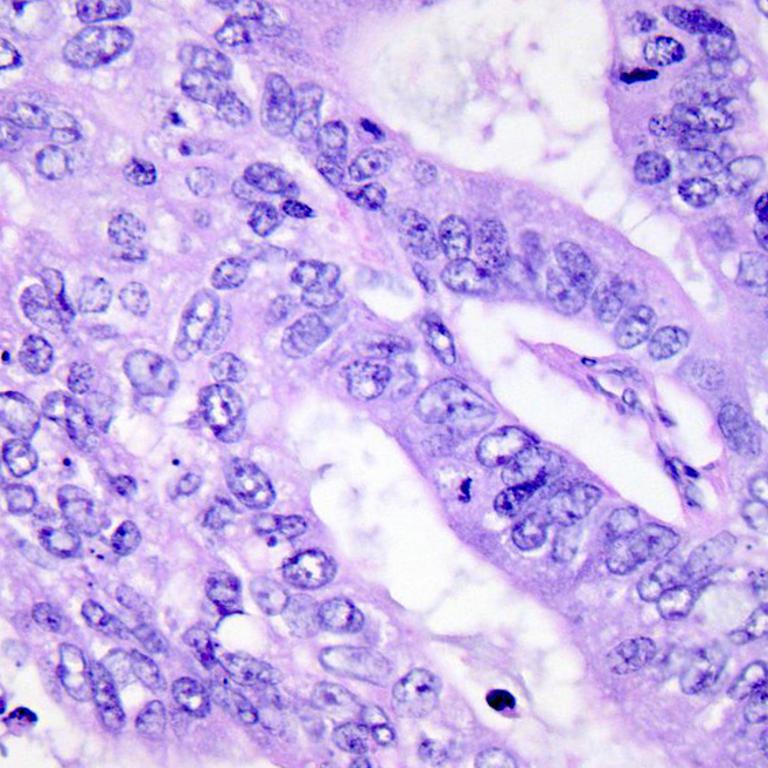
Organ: colon
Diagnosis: adenocarcinomas